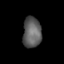
Tissue: skin
Cell type: Epithelial cells
Senescence score: 0.8687
Nuclear area (px): 556
Mean DAPI intensity: 93.523